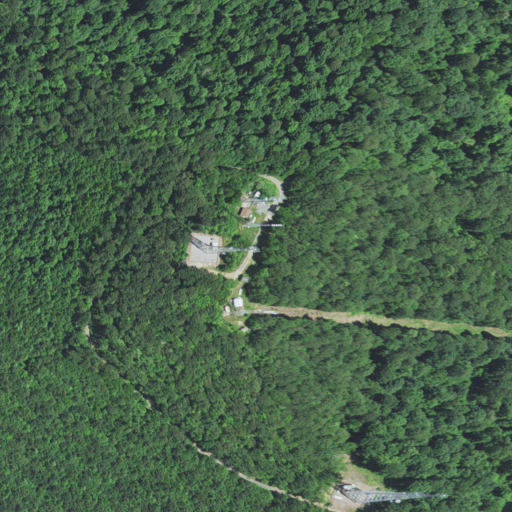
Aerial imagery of mountain in West Virginia named Cottle Knob containing deciduous forest, open development, and low intensity development